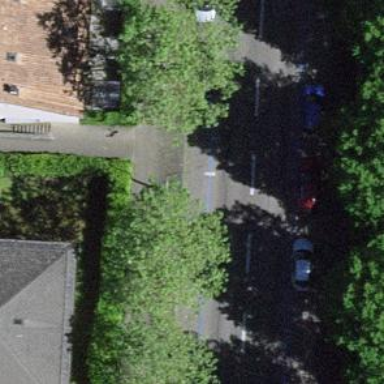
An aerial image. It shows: Footway surfaced with paving stones.